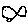
Label: fish